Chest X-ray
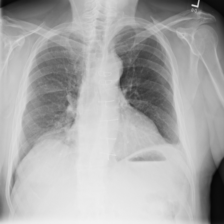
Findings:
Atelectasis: negative
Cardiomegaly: negative
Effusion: negative
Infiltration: negative
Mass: negative
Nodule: negative
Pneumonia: negative
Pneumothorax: negative
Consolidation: negative
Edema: negative
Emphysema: negative
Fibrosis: negative
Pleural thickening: negative
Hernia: negative